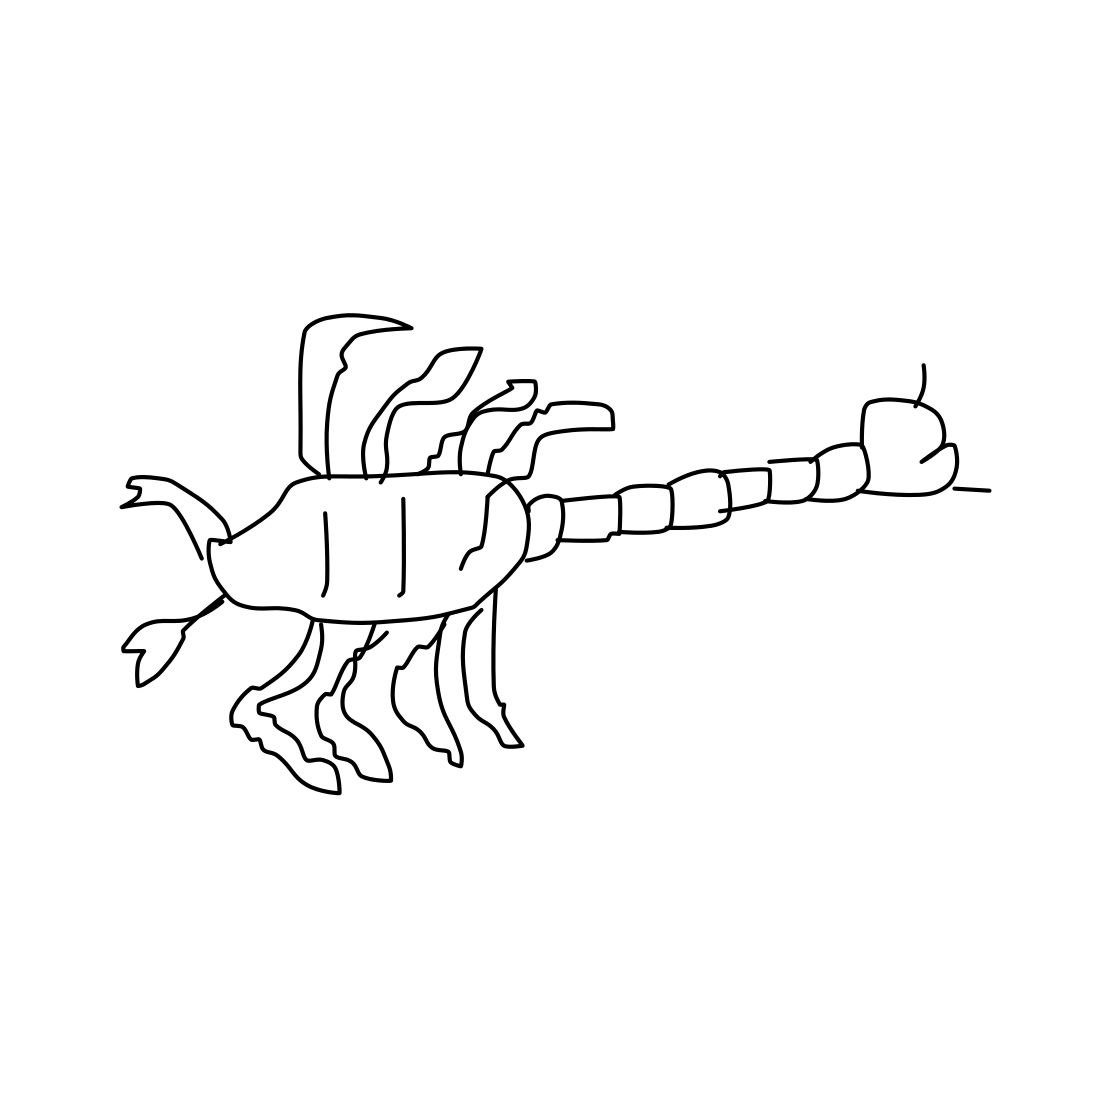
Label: scorpion